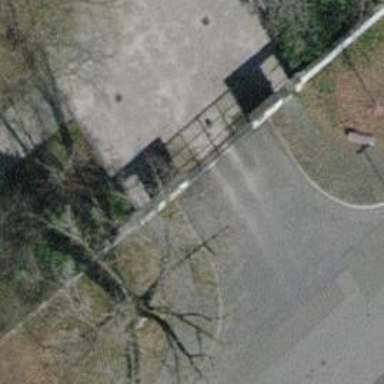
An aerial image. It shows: Gate.